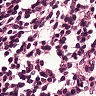
Metastatic tissue present: no